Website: slack
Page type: payment
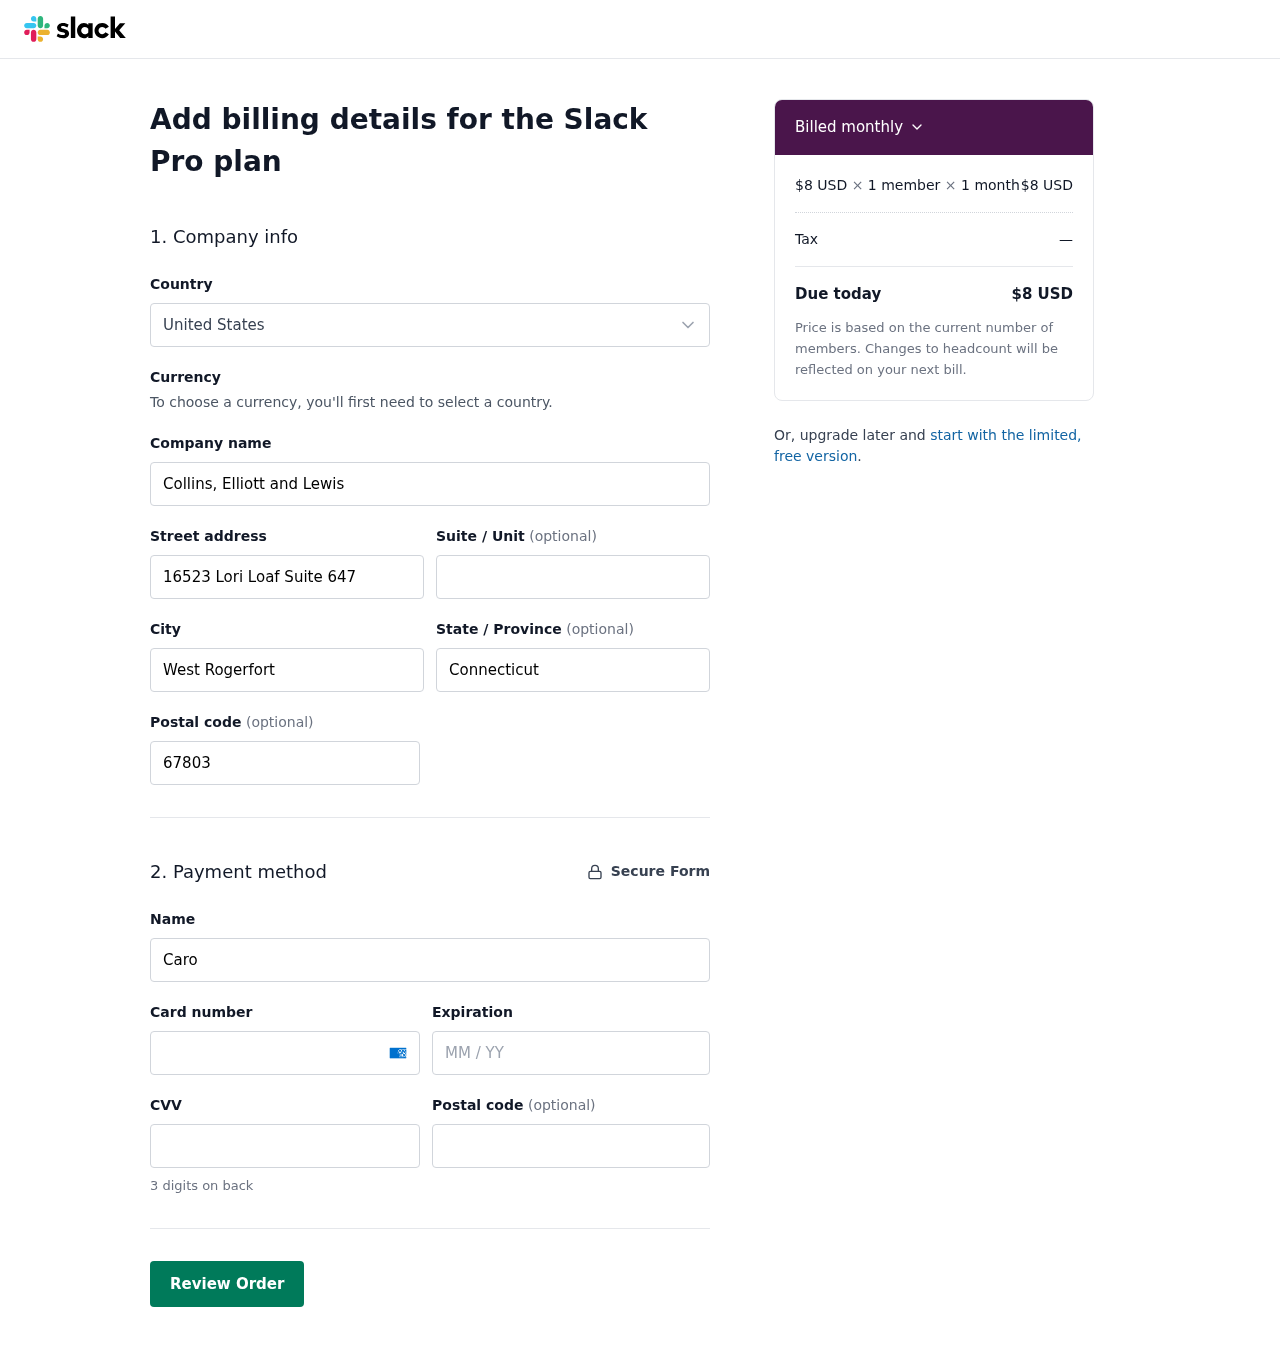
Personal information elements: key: PII_COUNTRY
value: United States
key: PII_COMPANY
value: Collins, Elliott and Lewis
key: PII_STREET
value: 16523 Lori Loaf Suite 647
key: PII_CITY
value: West Rogerfort
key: PII_STATE
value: Connecticut
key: PII_POSTCODE
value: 67803
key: PII_FULLNAME
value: Carolyn Sherman
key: PII_CARD_NUMBER
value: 3717 9280 9842 134
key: PII_CARD_EXPIRY
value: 08/28
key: PII_CARD_CVV
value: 7138
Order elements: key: ORDER_PRICE_PER_MEMBER
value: $8 USD
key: ORDER_NUM_MEMBERS
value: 1 member
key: ORDER_NUM_MONTHS
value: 1 month
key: ORDER_SUBTOTAL
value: $8 USD
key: ORDER_TAX
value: —
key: ORDER_TOTAL
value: $8 USD